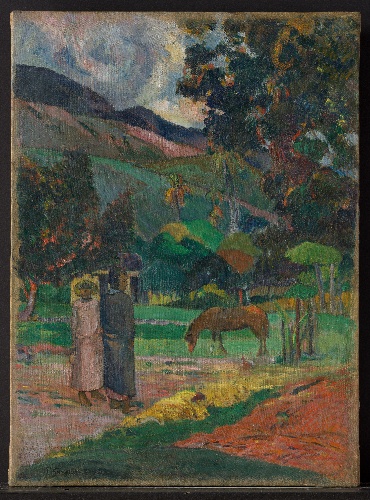
Title: Tahitian Landscape
Artist: Paul Gauguin
Artist bio: French, Paris 1848–1903 Atuona, Hiva Oa, Marquesas Islands
Date: 1892
Object type: Painting
Classification: Paintings
Medium: Oil on canvas
Dimensions: 25 3/8 x 18 5/8 in. (64.5 x 47.3 cm)
Department: European Paintings
Credit line: Anonymous Gift, 1939
Accession year: 1939
Repository: Metropolitan Museum of Art, New York, NY
Tags: Men|Women|Horses|Landscapes